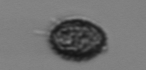
Label: Pseudochattonella_farcimen